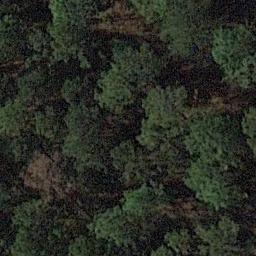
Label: forest